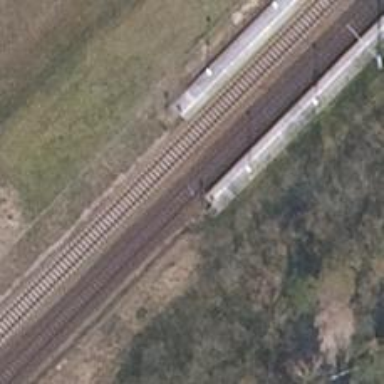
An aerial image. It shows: Railway signal.